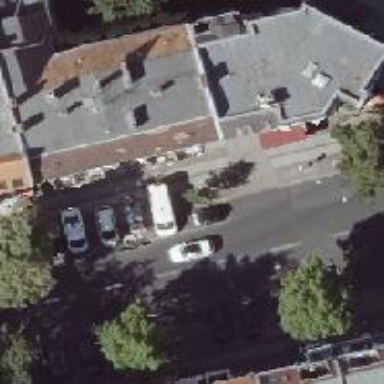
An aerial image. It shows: Cafe.